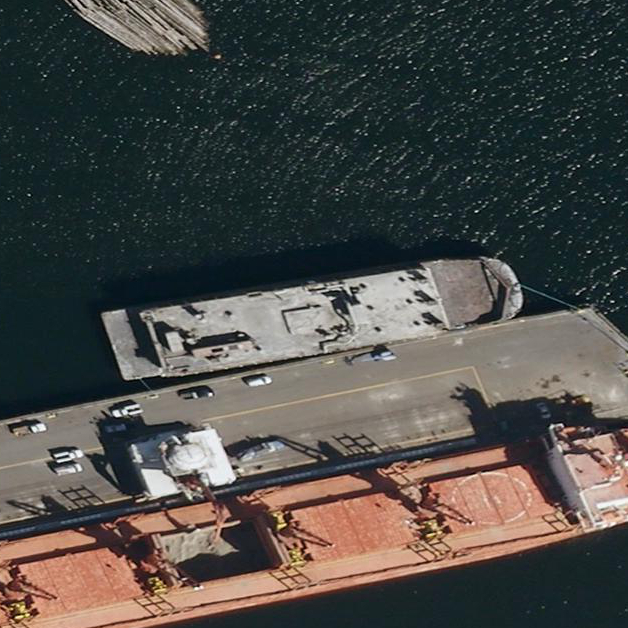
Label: civil